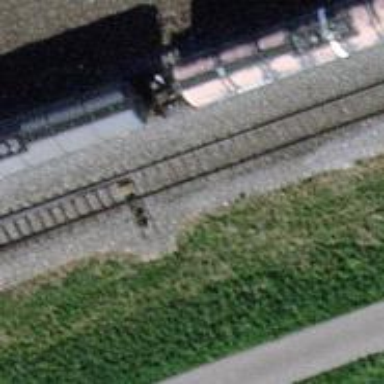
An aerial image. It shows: Railway switch.